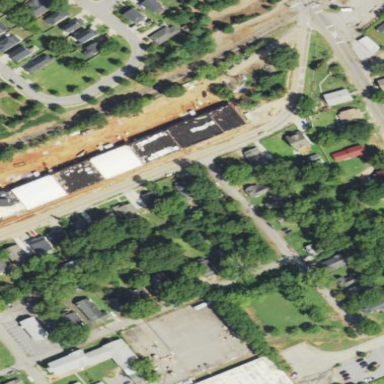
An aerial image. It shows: Historic cotton warehouse building.